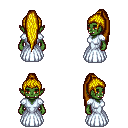
a pixel art fantasy rpg character, female body template, orc, green skin, underdress, gold greaves, blonde extra-long topknot hairstyle, four views (front, back, left, right), 2x2 character sprite sheet, small pixel art, hard edges, no anti-aliasing